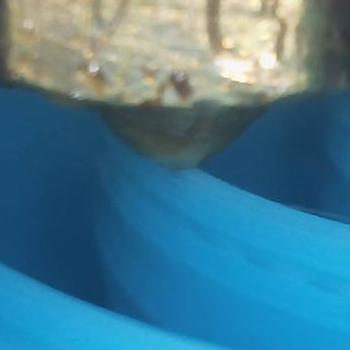
Flow rate: 59%